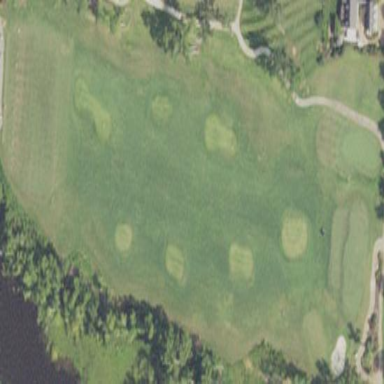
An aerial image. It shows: Grassy area used as driving range for golf.